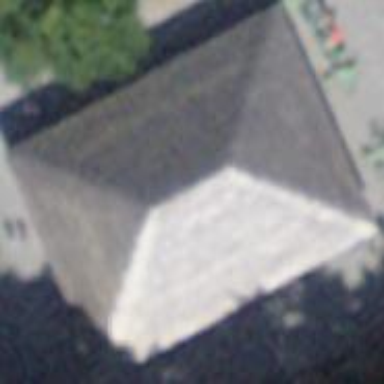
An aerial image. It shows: View of roof of building.